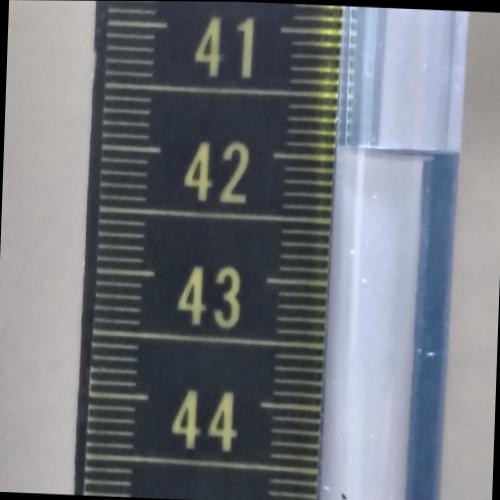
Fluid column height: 41.9 cm